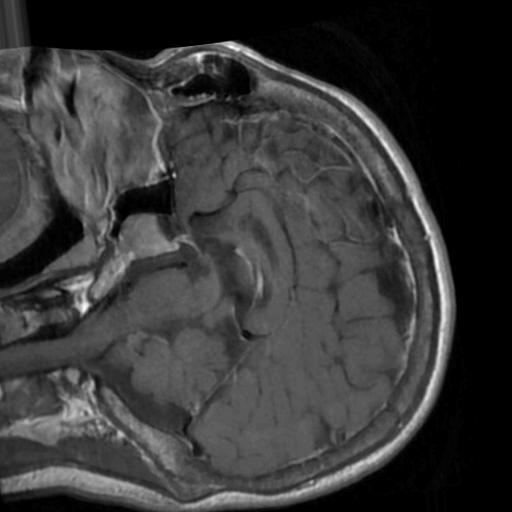
Label: brain_tumor